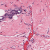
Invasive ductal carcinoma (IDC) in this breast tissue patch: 0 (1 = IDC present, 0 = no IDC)